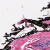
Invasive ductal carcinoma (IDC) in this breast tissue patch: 0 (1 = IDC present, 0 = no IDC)